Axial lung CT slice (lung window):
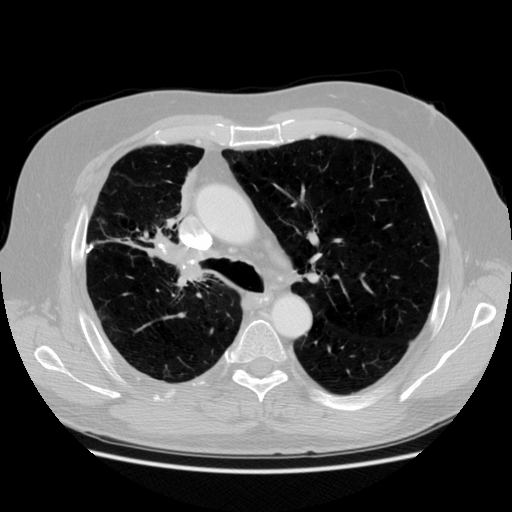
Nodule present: no